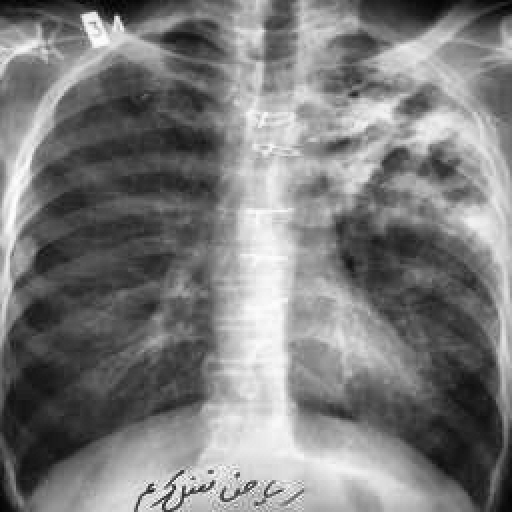
Finding: TUBERCULOSIS